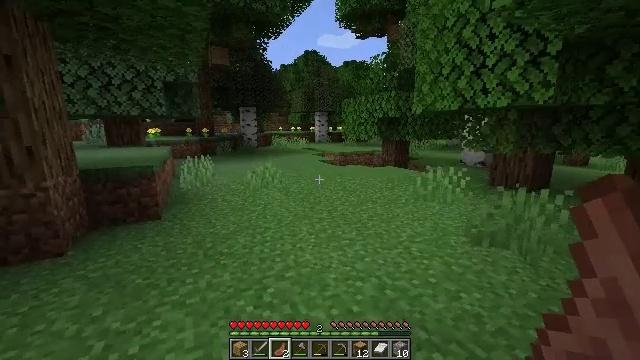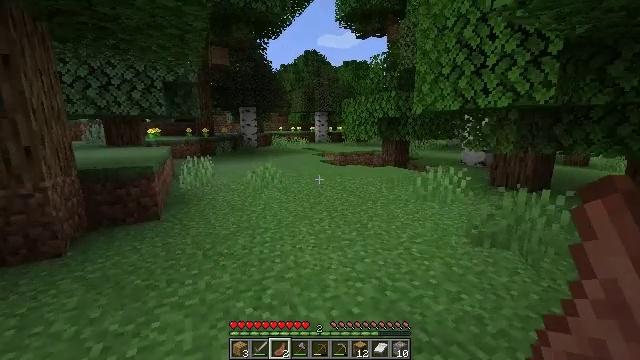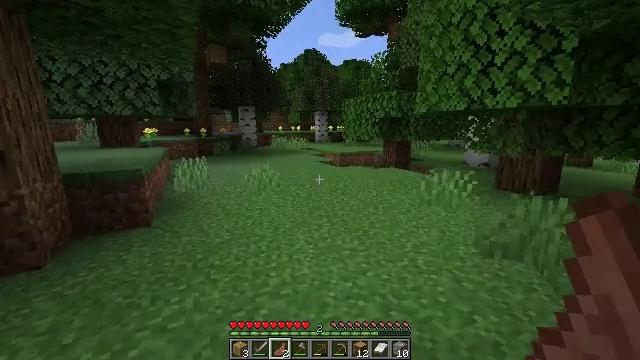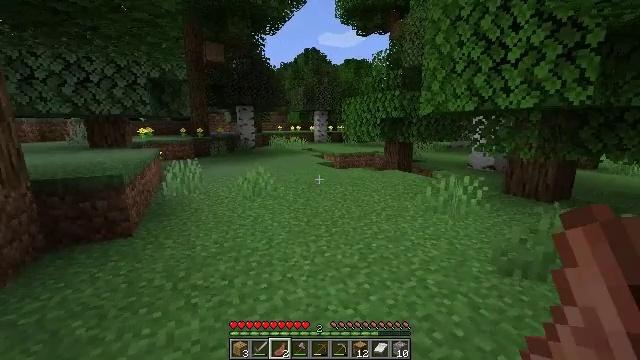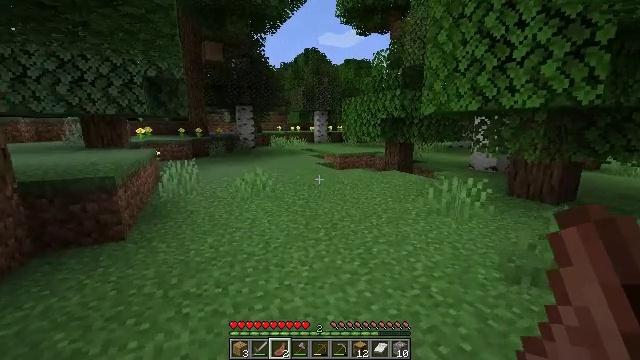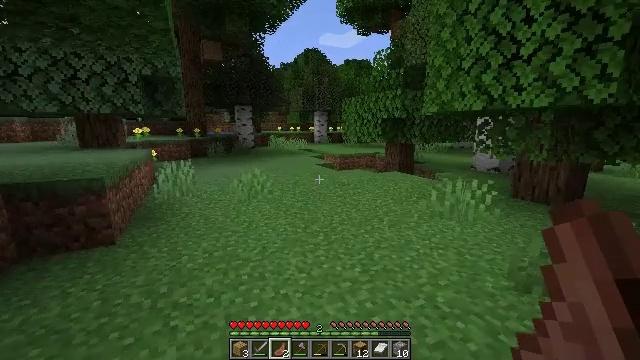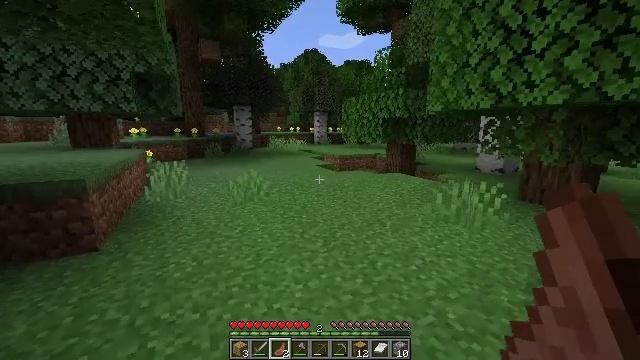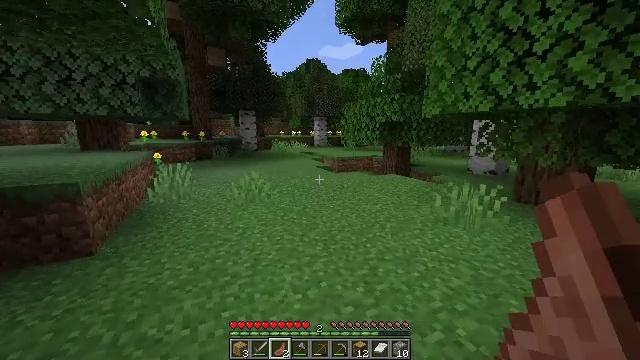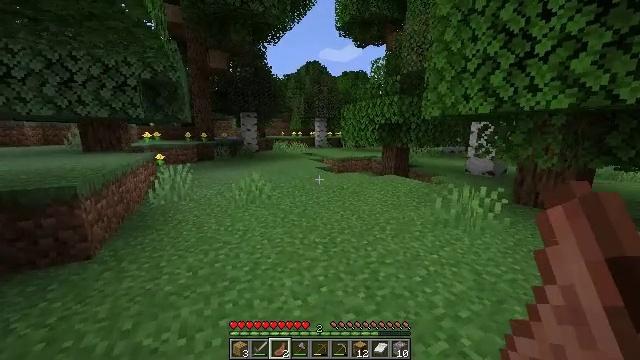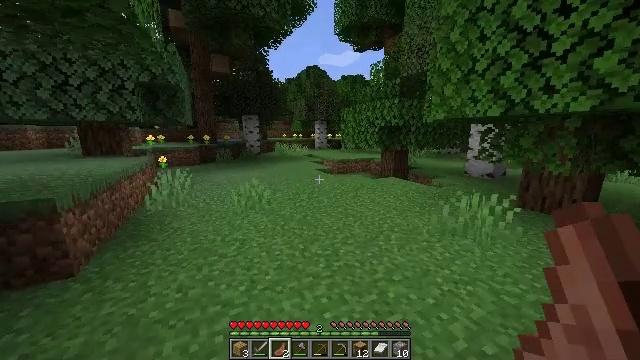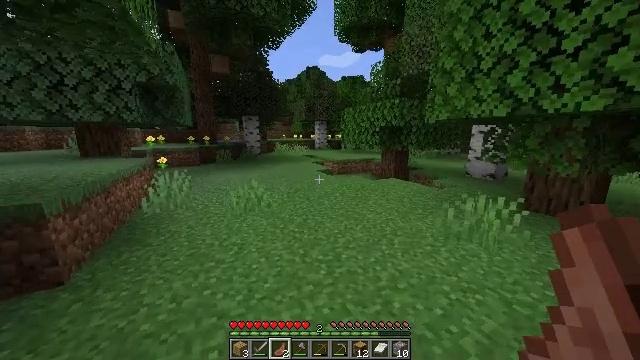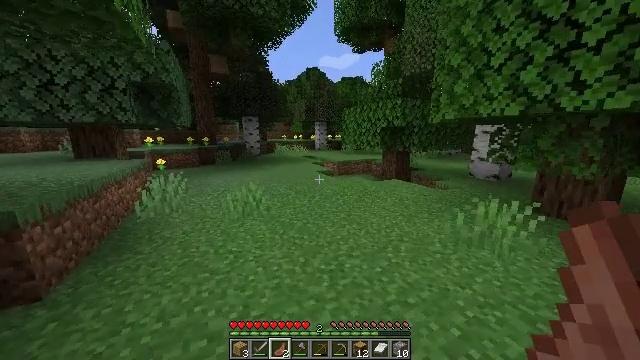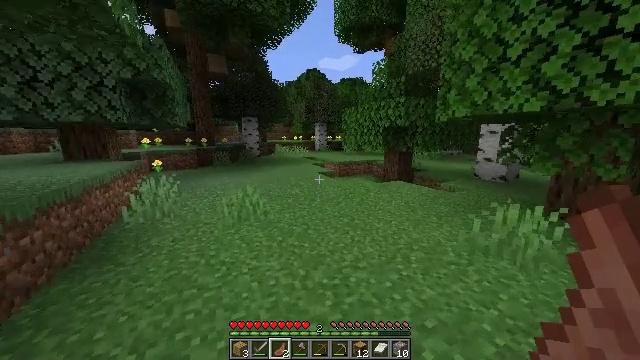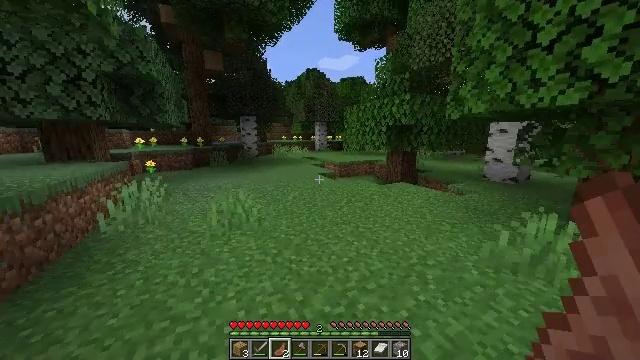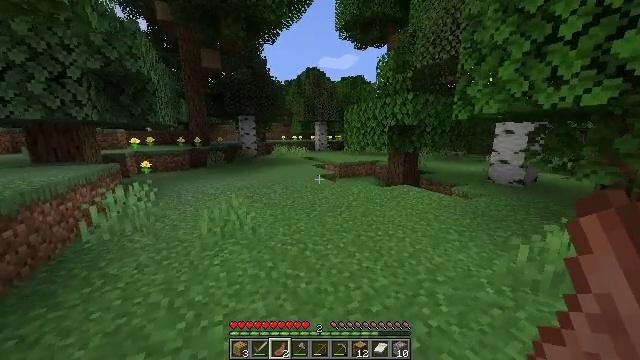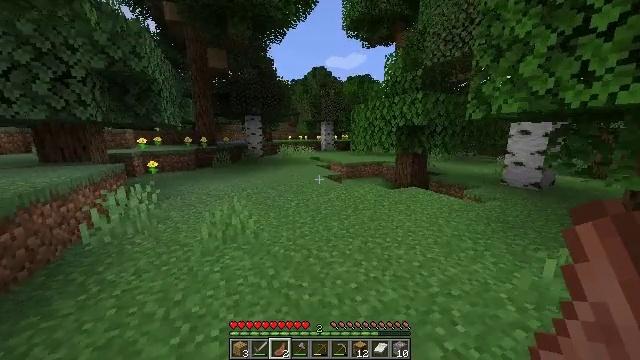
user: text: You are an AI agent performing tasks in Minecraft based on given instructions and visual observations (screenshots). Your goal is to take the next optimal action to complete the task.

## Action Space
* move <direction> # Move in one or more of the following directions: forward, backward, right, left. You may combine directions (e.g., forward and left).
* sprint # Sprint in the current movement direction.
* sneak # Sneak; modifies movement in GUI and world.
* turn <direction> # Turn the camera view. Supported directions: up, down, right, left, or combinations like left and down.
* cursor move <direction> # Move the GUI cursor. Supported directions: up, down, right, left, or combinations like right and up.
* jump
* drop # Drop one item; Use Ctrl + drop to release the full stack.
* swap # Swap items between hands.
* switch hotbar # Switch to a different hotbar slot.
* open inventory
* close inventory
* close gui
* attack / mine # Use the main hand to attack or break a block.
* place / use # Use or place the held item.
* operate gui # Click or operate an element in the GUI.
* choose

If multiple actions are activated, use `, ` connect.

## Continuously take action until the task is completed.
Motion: motion action
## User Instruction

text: Break the pumpkin to collect it.
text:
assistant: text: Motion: move forward
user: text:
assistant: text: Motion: move forward
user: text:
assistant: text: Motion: move forward
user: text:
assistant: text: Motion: move forward
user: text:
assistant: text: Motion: move forward
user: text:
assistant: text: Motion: move forward, sprint
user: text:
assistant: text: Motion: move forward, sprint
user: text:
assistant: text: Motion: move forward, sprint
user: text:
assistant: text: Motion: move forward, sprint
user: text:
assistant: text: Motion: move forward, sprint
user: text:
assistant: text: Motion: move forward, sprint
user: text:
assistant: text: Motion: move forward, sprint
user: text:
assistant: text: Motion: move forward, sprint
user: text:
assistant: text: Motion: move forward, sprint
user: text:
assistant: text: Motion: move forward, sprint, turn left
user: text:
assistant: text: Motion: move forward, sprint, turn left
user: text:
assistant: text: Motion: move forward, sprint, turn left
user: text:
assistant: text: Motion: move forward, sprint, turn left
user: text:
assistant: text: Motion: move forward, sprint, turn left
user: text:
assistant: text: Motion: move forward, sprint, turn left
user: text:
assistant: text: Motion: move forward, sprint
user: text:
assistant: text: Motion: move forward, sprint
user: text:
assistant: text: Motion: move forward, sprint
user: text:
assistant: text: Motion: move forward, sprint
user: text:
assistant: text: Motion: move forward, sprint
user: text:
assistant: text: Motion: move forward, sprint
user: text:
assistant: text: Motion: move forward, sprint
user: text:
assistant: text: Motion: move forward, sprint
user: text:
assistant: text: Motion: move forward, sprint
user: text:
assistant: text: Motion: move forward, sprint, turn right